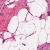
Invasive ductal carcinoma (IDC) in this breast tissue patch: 0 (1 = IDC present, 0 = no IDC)